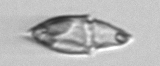
Label: Amphidinium